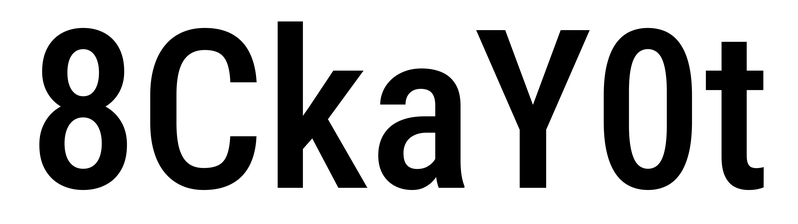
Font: Roboto_Condensed_Medium